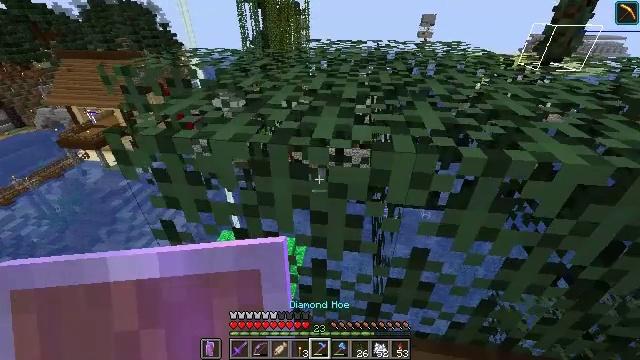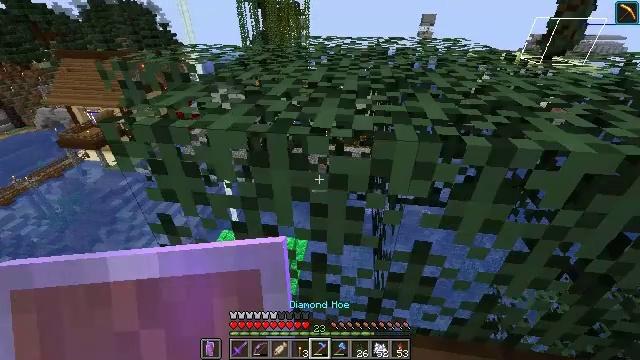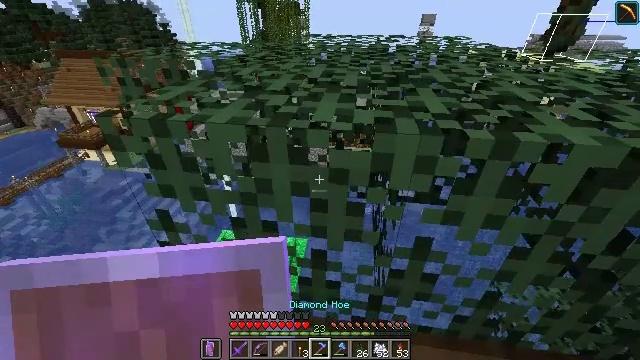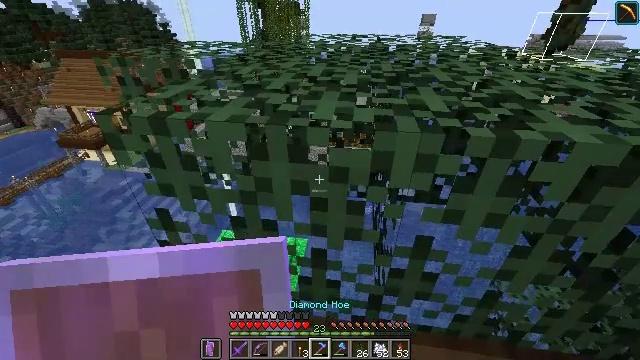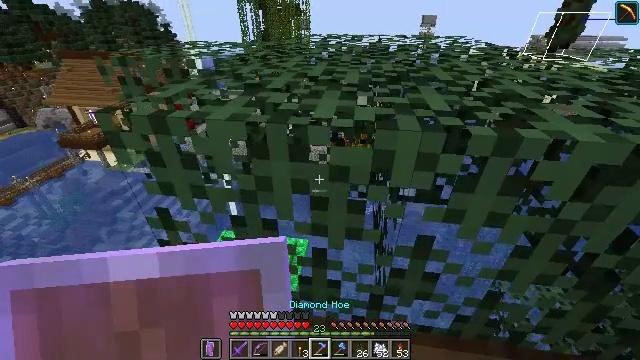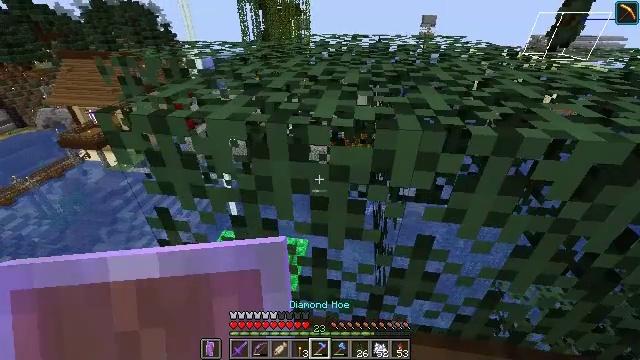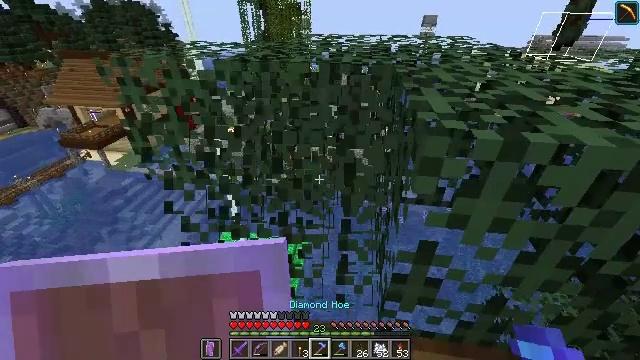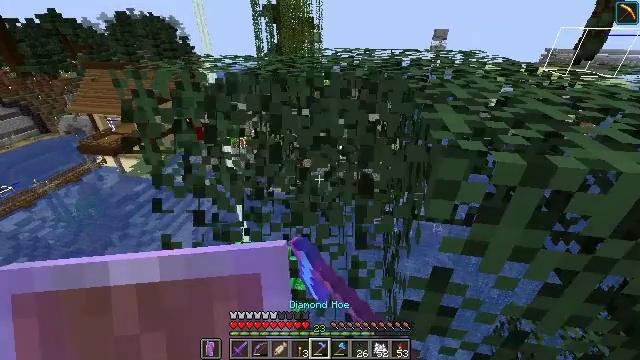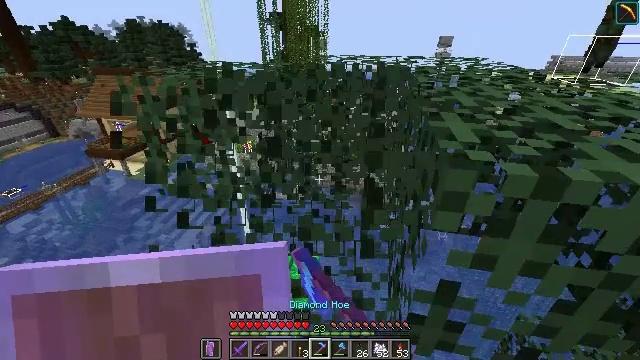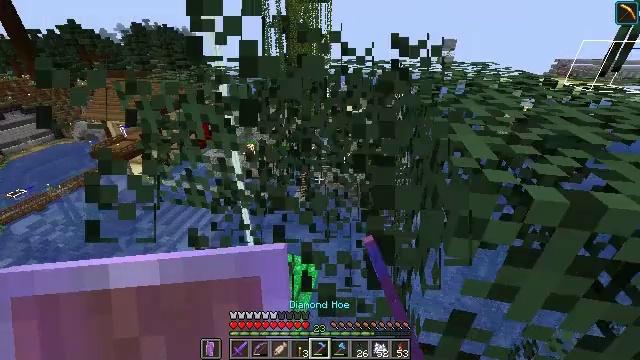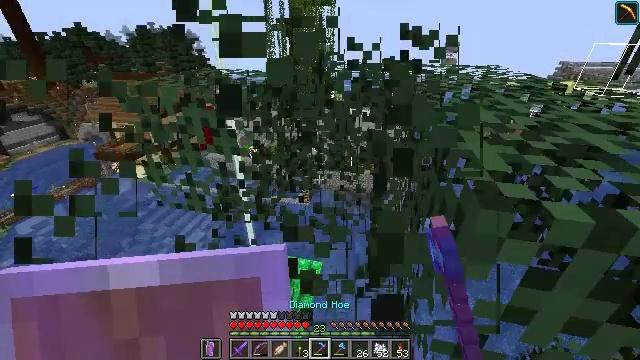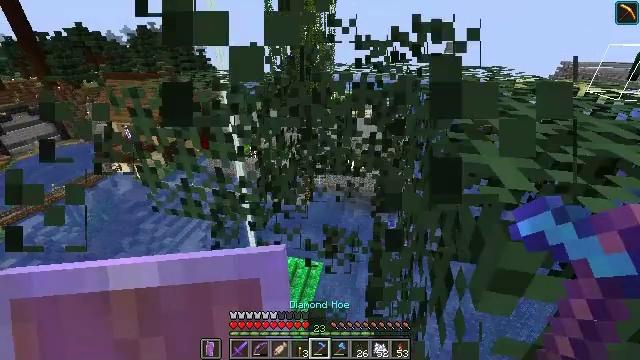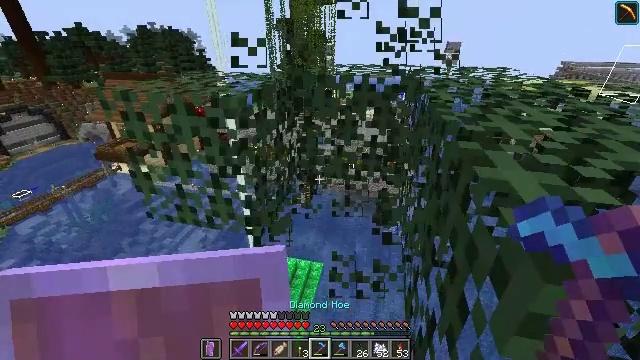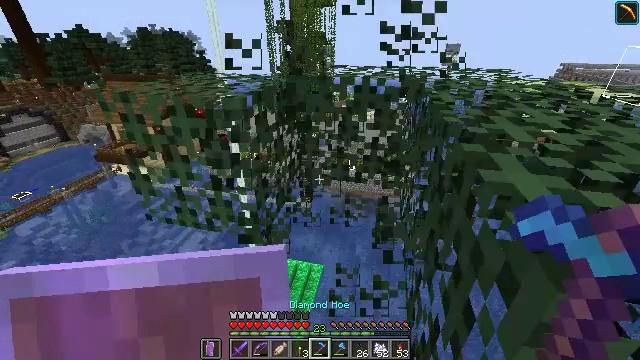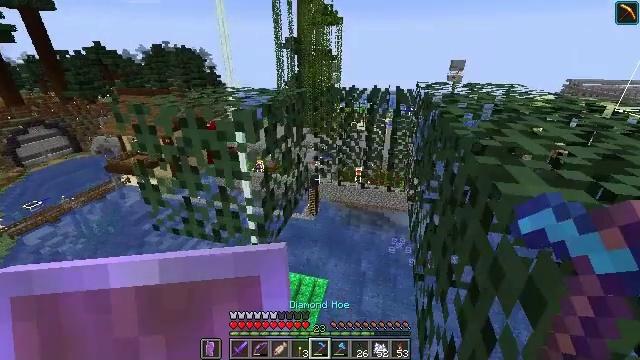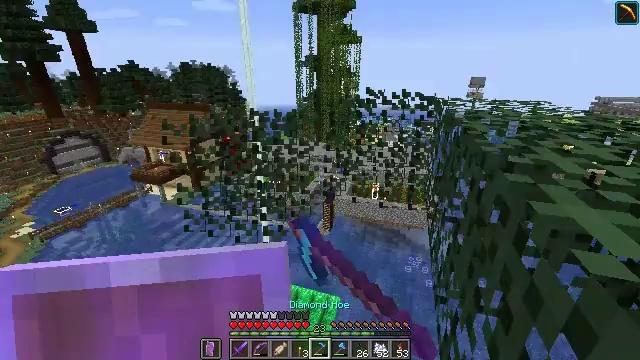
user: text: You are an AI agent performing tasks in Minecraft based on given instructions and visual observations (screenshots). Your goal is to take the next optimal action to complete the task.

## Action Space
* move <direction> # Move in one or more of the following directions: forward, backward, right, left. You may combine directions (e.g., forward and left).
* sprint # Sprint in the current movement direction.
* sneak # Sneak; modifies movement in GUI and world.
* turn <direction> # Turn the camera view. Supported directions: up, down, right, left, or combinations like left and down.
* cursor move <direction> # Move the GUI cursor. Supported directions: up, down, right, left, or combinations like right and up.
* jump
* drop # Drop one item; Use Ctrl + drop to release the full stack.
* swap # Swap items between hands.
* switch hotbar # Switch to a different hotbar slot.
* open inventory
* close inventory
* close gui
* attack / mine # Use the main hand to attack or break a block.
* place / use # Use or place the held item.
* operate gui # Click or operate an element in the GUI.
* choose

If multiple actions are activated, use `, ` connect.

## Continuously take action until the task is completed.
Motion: motion action
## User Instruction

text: Collect spruce leaves for landscaping.
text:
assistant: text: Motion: sneak
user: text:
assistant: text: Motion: sneak
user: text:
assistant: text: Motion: sneak
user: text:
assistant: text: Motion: sneak
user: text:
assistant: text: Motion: sneak
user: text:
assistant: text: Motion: move forward, sneak, attack / mine
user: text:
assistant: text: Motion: move forward, sneak, turn left and up, attack / mine
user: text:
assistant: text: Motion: move forward, sneak, turn left and up, attack / mine
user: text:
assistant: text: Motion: move forward, sneak, attack / mine
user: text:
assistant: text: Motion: move forward, sneak, attack / mine
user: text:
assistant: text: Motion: move forward, sneak, attack / mine
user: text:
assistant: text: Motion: move forward, sneak, attack / mine
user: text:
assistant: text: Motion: move forward, sneak, attack / mine
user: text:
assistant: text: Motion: move forward, sneak, turn left and up, attack / mine
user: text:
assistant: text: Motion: move forward, sneak, turn left and up, attack / mine
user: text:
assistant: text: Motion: move forward, sneak, turn left and up, attack / mine
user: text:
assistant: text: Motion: move forward, sneak, turn left, attack / mine
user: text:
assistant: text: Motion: move forward, sneak, turn left, attack / mine
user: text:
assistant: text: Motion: move forward, sneak, attack / mine
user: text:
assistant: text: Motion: move forward, sneak, attack / mine
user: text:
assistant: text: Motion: move forward, sneak, attack / mine
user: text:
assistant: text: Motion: move forward, sneak, turn right, attack / mine
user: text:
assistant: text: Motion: move forward, sneak, turn right, attack / mine
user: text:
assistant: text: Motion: move forward and move right, sneak, turn right, attack / mine
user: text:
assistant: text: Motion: move forward and move right, sneak, turn right, attack / mine
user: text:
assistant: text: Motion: move forward and move right, sneak, turn right, attack / mine
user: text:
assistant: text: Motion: move forward and move right, sneak, turn right and down, attack / mine
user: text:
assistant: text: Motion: move forward and move right, sneak, turn right and down, attack / mine
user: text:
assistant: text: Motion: move forward and move right, sneak, turn right and down, attack / mine
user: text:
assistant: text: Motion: move forward and move right, sneak, turn right, attack / mine